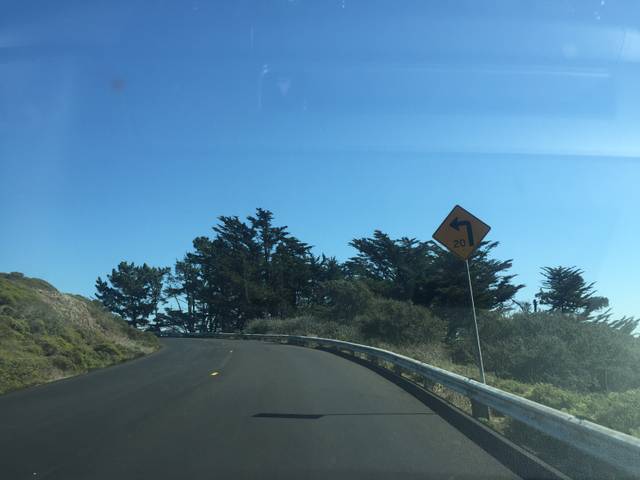
Region: United States
Coordinates: 37.749, -122.447